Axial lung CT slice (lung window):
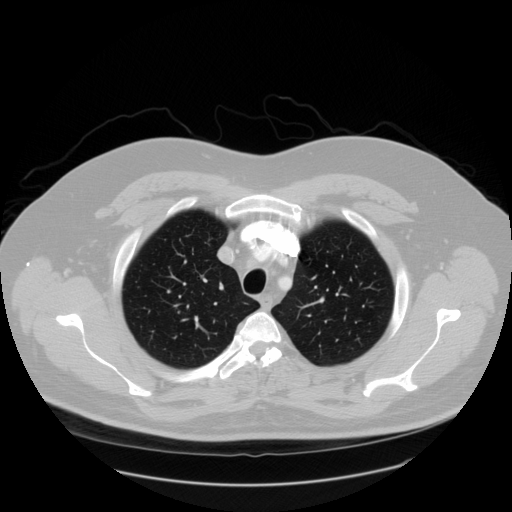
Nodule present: no